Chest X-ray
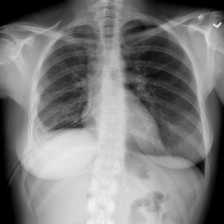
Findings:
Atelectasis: negative
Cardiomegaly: negative
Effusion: negative
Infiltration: negative
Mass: negative
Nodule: negative
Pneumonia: negative
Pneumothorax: positive
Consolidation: negative
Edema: negative
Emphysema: negative
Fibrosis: negative
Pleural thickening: negative
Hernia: negative